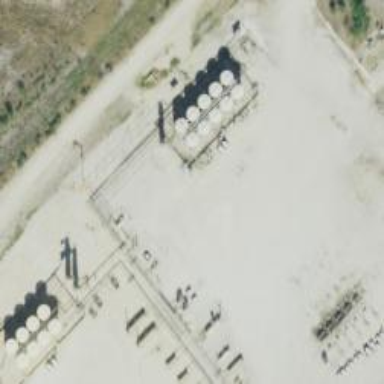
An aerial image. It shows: Storage tank with man-made structure.